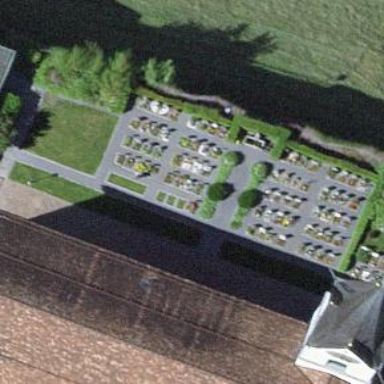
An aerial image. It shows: Cemetery.